Field crop: maize
Growth stage: 2
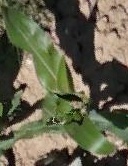
Species: maize